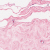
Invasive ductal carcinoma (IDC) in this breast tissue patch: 0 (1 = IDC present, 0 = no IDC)